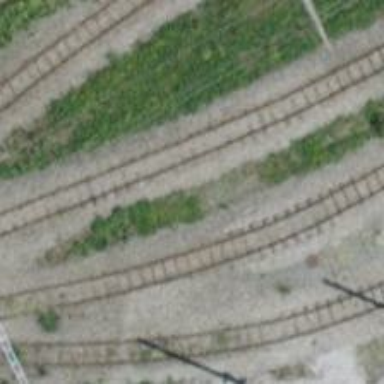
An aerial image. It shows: Narrow-gauge railway yard with electrified contact line.